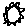
Label: sun